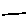
Label: line